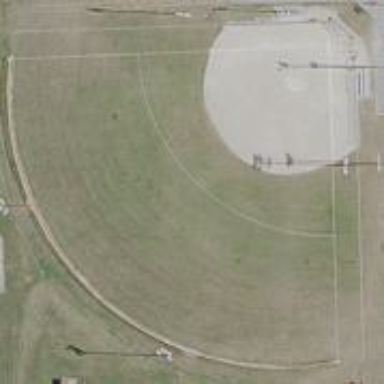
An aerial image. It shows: Baseball pitch for leisure land.